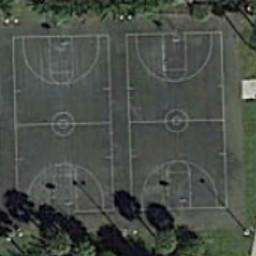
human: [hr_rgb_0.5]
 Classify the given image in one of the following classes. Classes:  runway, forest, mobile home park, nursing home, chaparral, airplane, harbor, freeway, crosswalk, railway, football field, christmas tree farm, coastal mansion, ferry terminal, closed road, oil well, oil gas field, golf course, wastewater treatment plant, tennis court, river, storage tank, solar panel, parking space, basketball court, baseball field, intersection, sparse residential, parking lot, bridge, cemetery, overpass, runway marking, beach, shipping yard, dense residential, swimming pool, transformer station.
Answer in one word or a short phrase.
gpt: basketball court